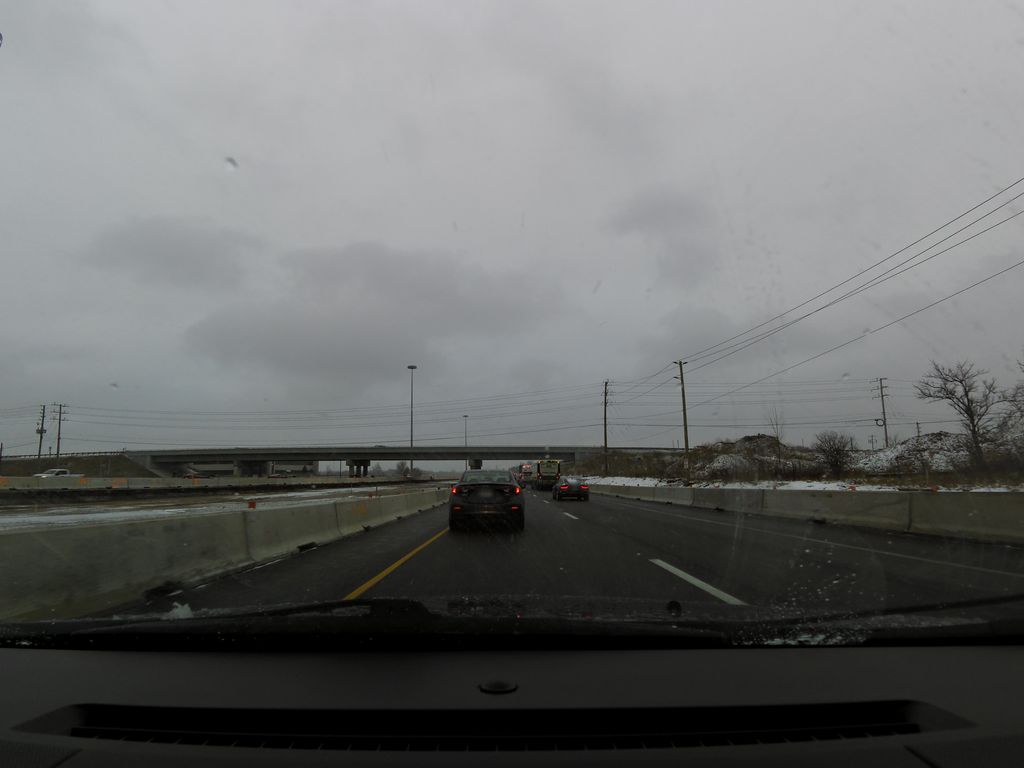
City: kitchener-waterloo